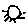
Label: sun